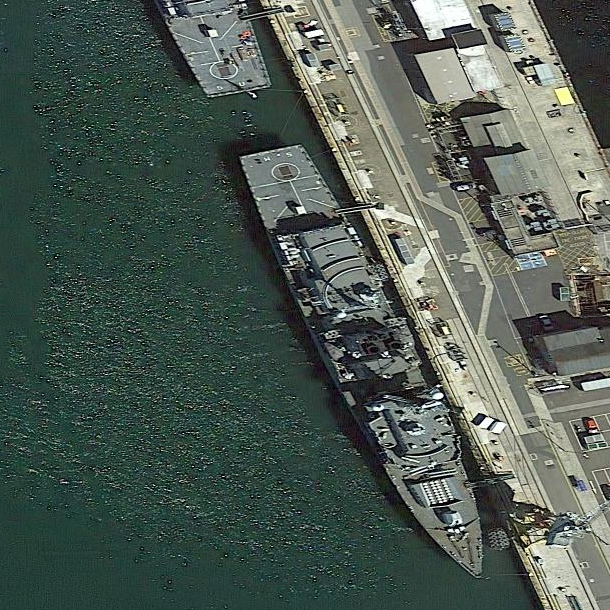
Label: Type_45_destroyer